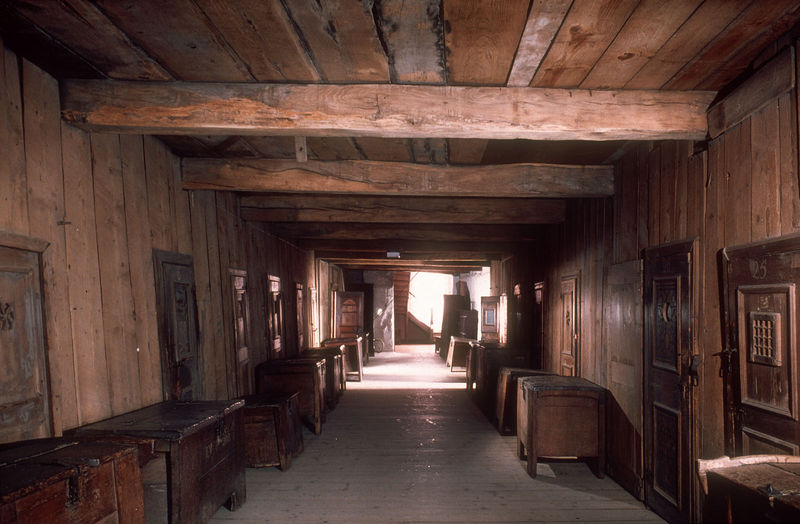
Titel: Kloster Wienhausen (Zisterzienserkloster)
Standort: Wienhausen (EU - D - Nds)
Schlagwörter: holz, licht, raum, tür, haus, architektur, boden, decke, schrank, türen, treppe, diele, balken, bohlen, durchgang, fotografie, gang, truhe, flur, holzdecke, museum, träger, tunnel, holzbalken, gebälk, truhen, koster, gefängniss